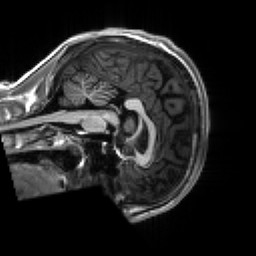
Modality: T1w
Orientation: sagittal
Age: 18
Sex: male
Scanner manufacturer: siemens
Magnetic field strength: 3 T
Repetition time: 2.3 s
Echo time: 0.00267 s